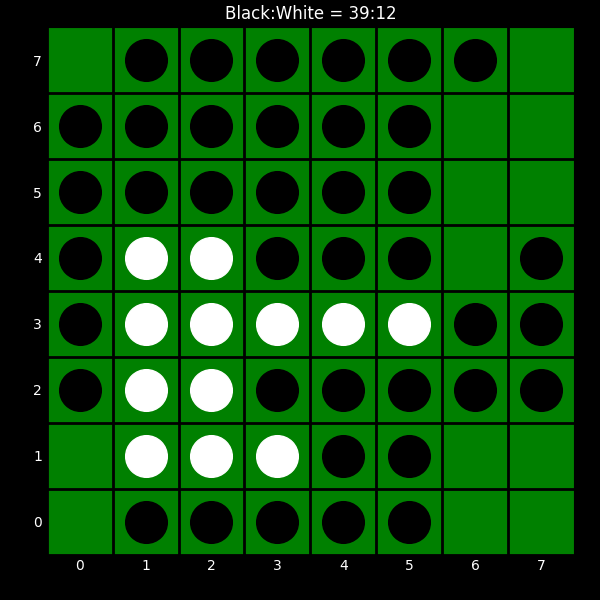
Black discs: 39
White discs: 12